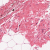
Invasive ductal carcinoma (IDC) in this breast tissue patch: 0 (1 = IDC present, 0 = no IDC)